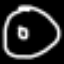
Label: donut